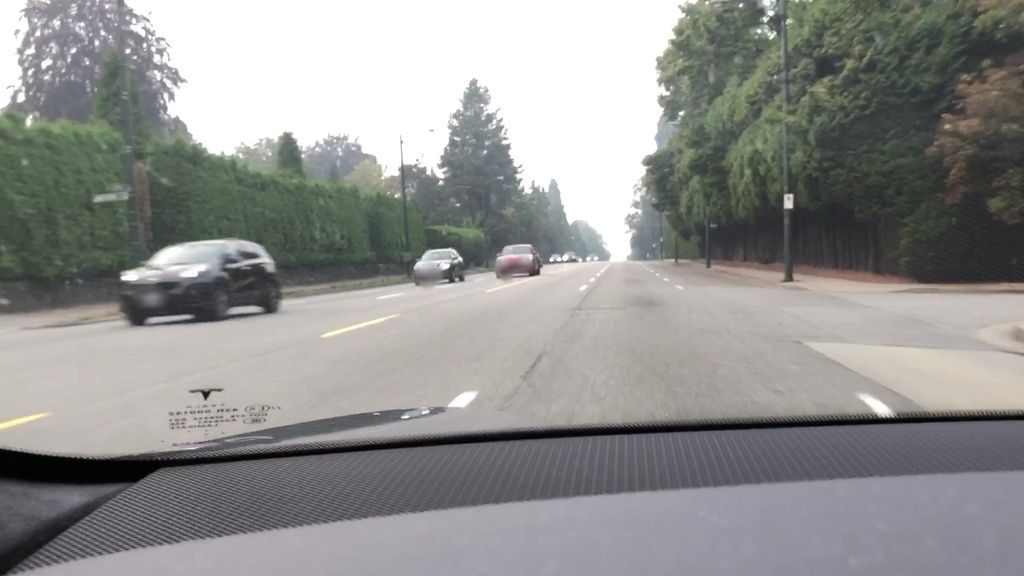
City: vancouver